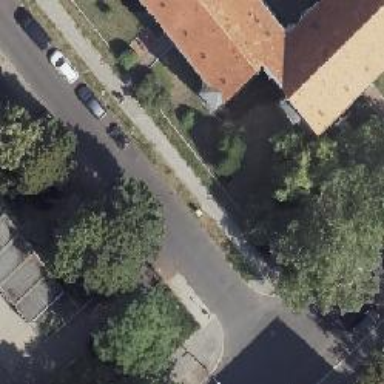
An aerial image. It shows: There is parking obstacle present.